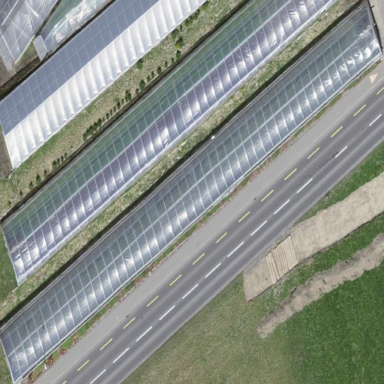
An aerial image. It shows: Greenhouse.